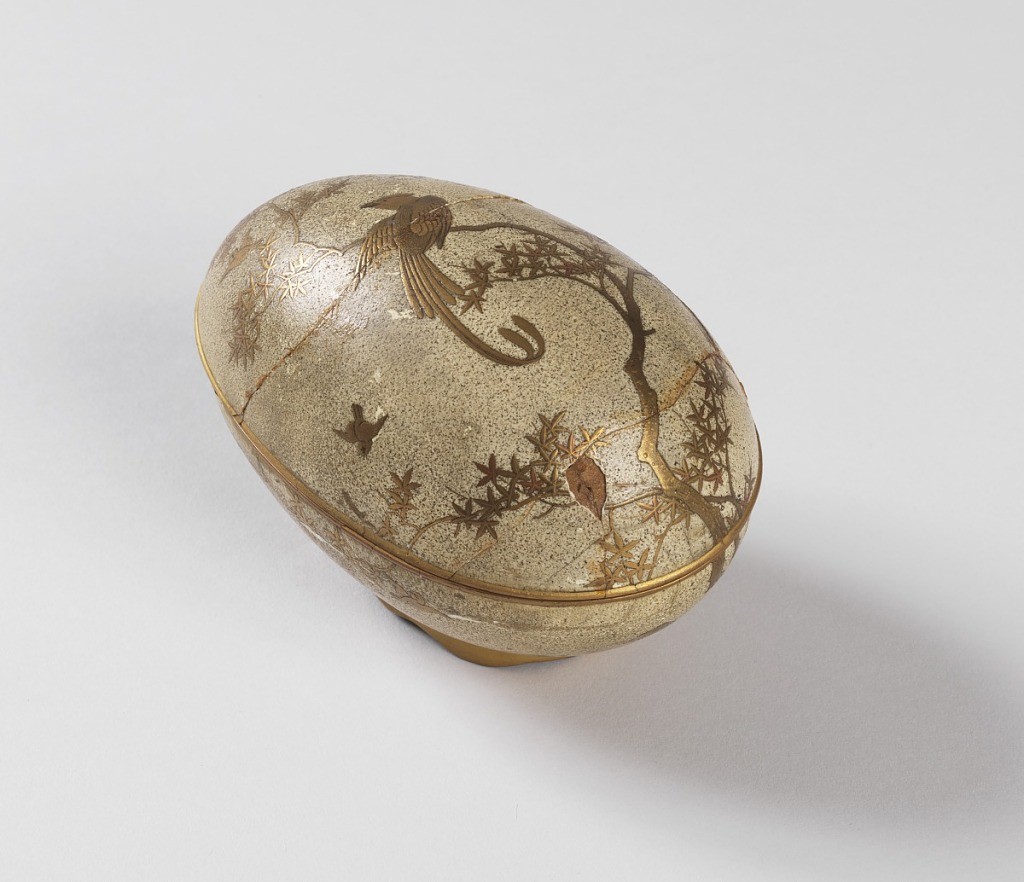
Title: Egg-shaped box
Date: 19th century
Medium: lacquered wood
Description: Egg-shaped, covered box; inside 'makiye' (aventurine) lacquer; outside cream and gold 'nashiji' ground decorated with swallows, maple leaves, and phoenix in gold